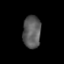
Tissue: prostate
Cell type: T cells
Senescence score: 0.3487
Nuclear area (px): 572
Mean DAPI intensity: 91.145